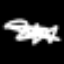
Label: squiggle